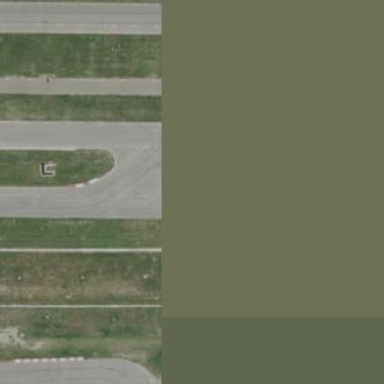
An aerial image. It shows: Raceway for motor sports.